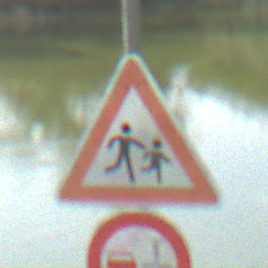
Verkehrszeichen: KinderLinks
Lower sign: VerbotUeberholenEinspurigeFahrzeuge
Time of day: MorningAfternoon
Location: Outdoor (Nature)
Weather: PartlyCloudy
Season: NotSpecified
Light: Natural